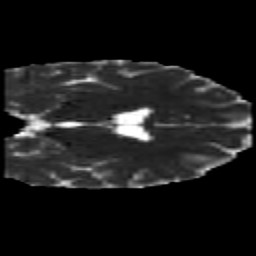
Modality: MD
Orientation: coronal
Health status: healthy
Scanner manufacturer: philips
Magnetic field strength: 3 T
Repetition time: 6.964 s
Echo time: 0.092 s